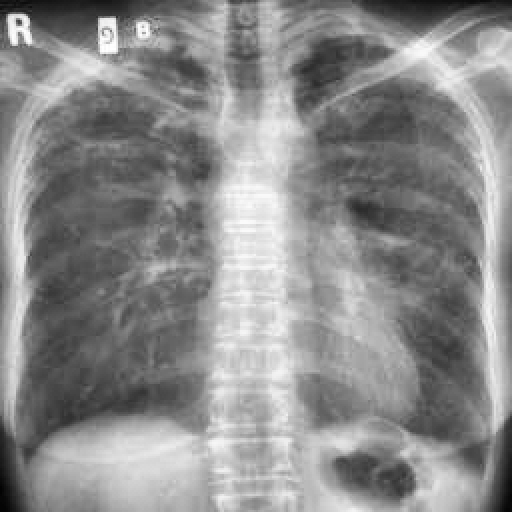
Finding: TUBERCULOSIS